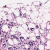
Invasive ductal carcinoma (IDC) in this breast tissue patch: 1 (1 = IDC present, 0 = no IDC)